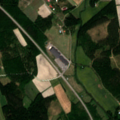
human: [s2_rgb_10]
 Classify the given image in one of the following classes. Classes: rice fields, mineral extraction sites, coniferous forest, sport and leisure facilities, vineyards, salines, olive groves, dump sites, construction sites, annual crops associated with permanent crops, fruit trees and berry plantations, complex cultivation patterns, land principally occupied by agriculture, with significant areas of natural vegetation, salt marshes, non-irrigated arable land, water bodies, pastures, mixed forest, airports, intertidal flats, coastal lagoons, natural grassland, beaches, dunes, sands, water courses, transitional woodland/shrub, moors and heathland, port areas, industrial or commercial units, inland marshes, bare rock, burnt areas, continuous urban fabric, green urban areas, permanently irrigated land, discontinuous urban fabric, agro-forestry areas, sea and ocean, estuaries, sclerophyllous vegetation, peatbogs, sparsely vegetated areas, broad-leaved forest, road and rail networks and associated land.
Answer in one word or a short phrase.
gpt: land principally occupied by agriculture, with significant areas of natural vegetation, coniferous forest, mixed forest